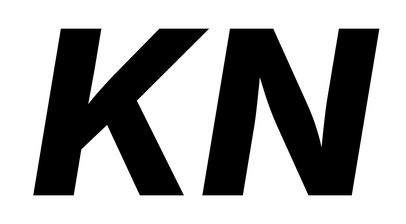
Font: Inter-Italic_ExtraBold_Italic